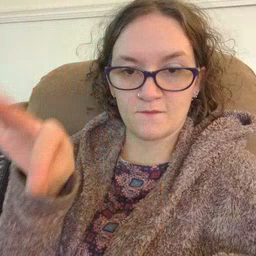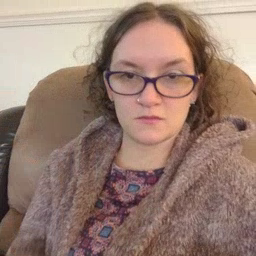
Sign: frenchfries